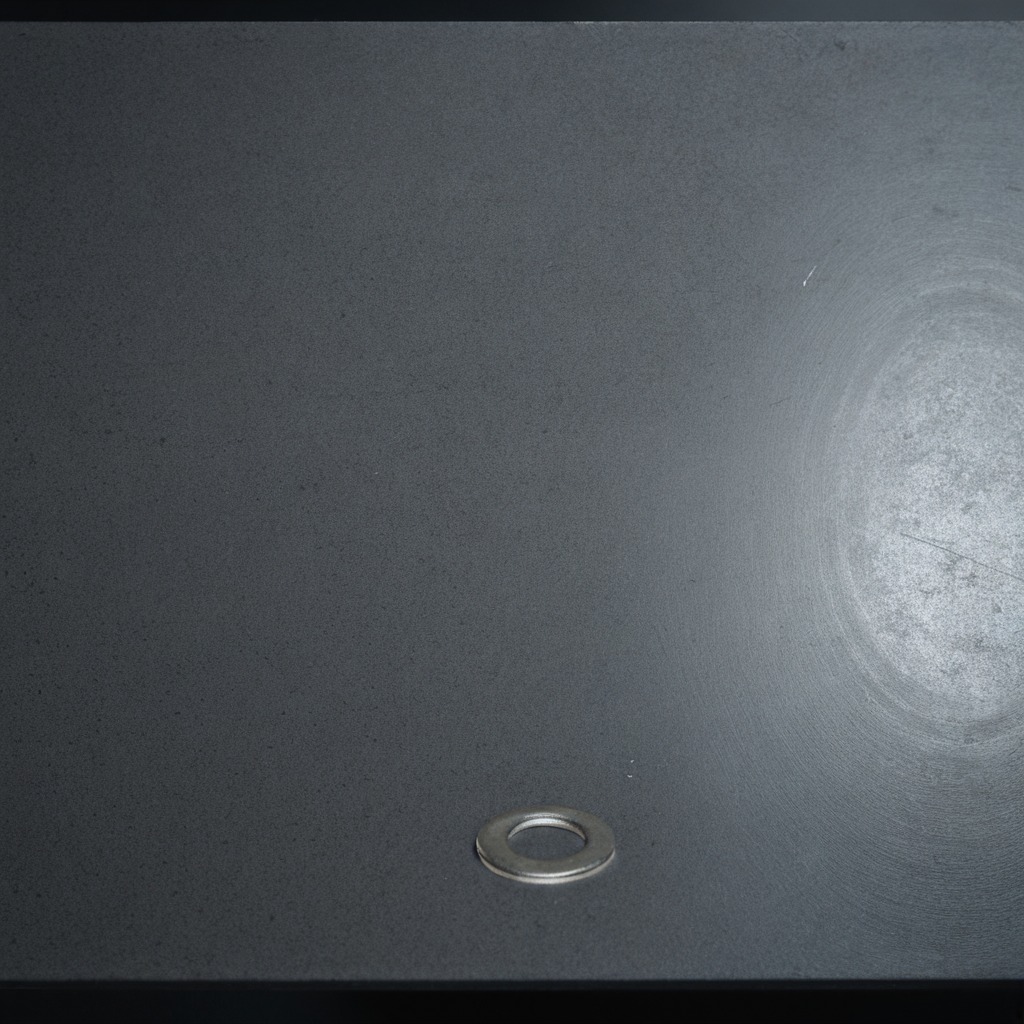
A flat metal washer lies on the clean granite table inside a workshop at night.